Question:
Please help me , how to solve this issuer ?
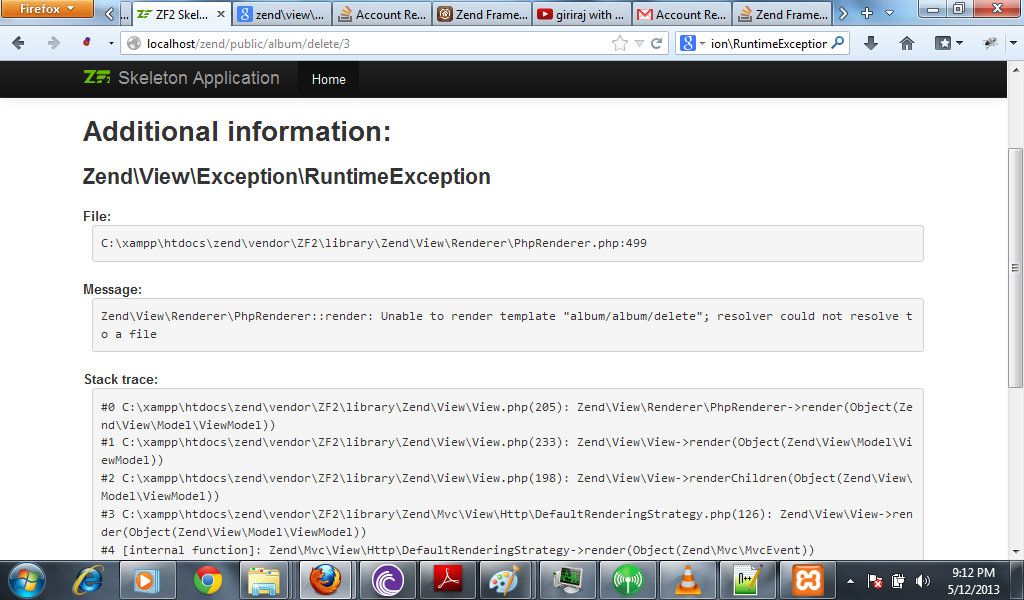
Answer: Create a view script in the folder